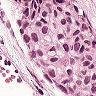
Metastatic tissue present: yes